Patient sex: F
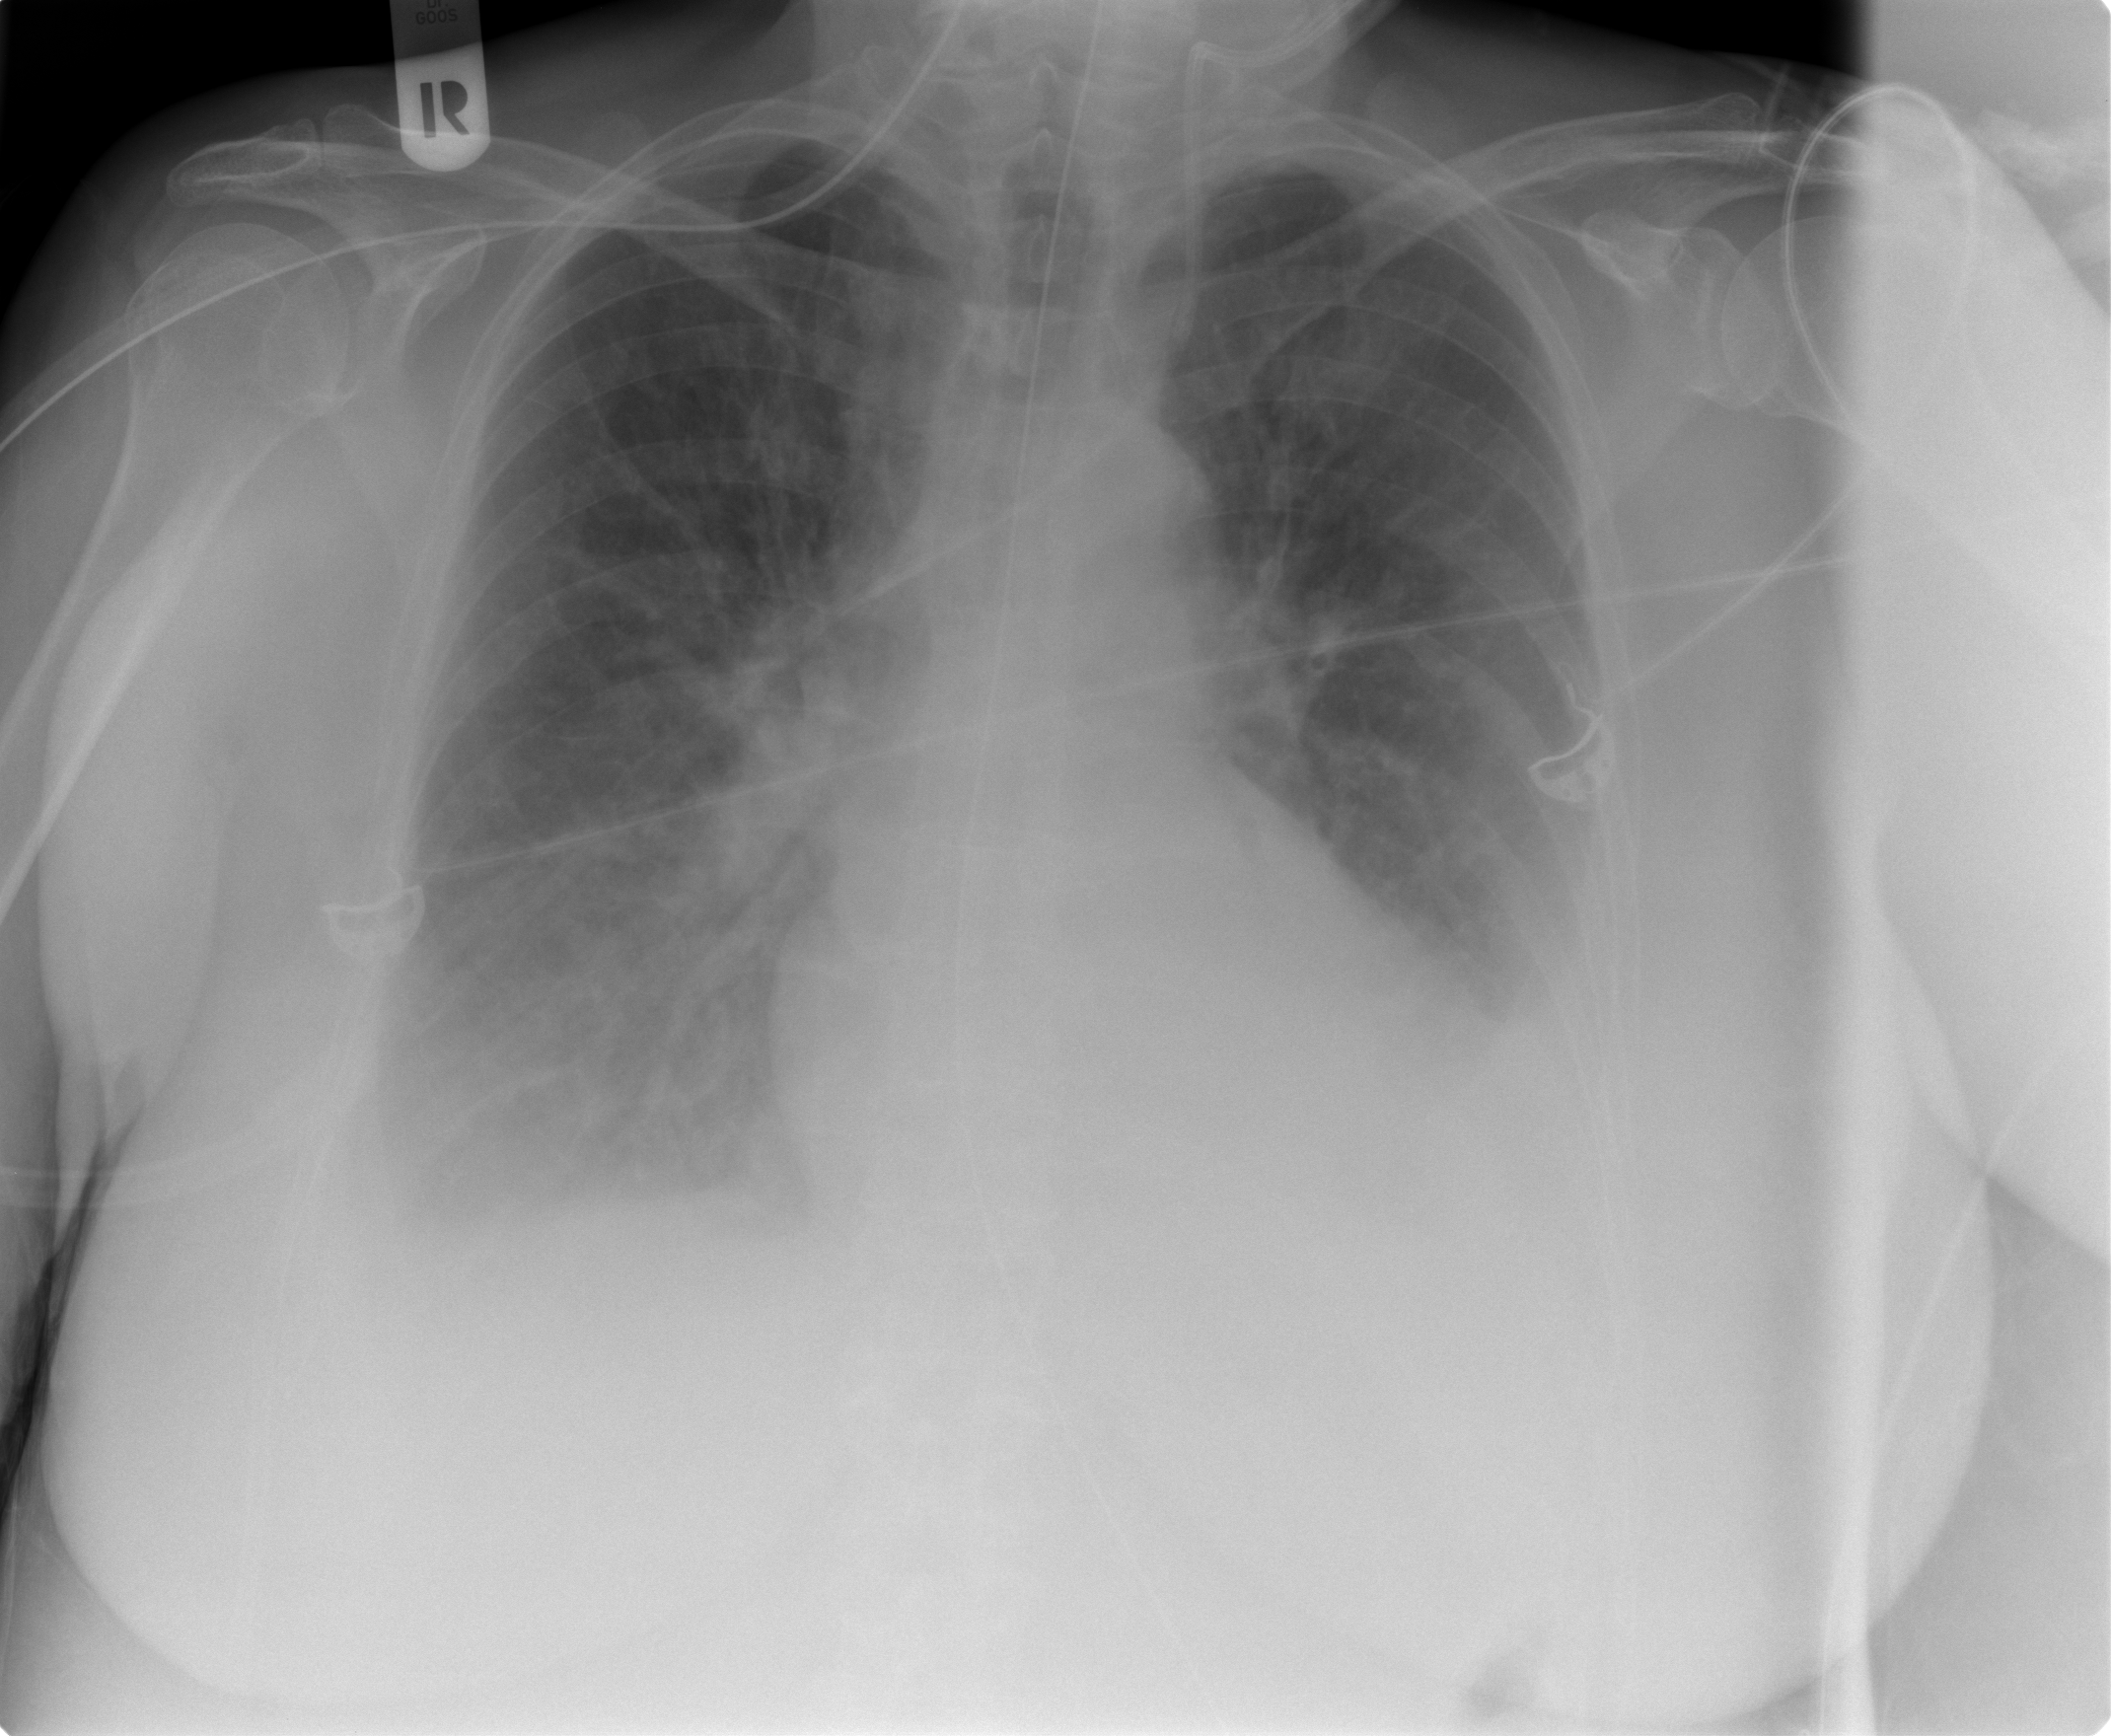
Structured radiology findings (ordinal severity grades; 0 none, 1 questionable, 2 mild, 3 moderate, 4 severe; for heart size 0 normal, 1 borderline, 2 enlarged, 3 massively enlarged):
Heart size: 1
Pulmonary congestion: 3
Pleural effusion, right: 3
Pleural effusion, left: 2
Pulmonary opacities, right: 1
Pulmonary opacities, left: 1
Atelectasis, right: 2
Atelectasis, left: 2